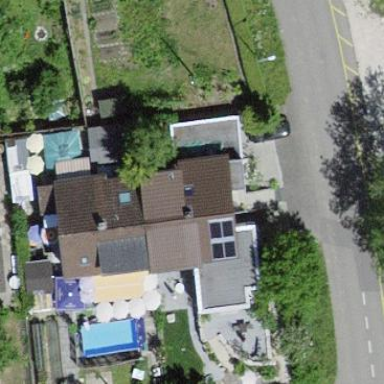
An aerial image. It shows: Semi-detached house with gabled roof.